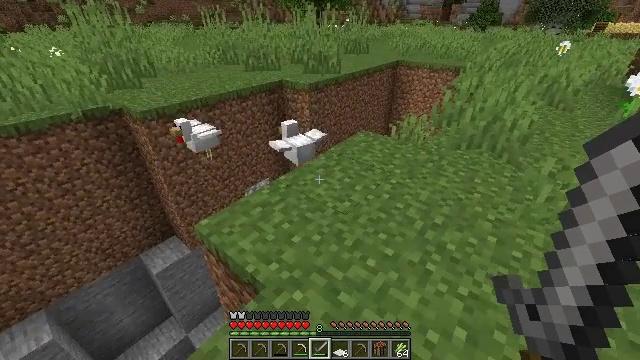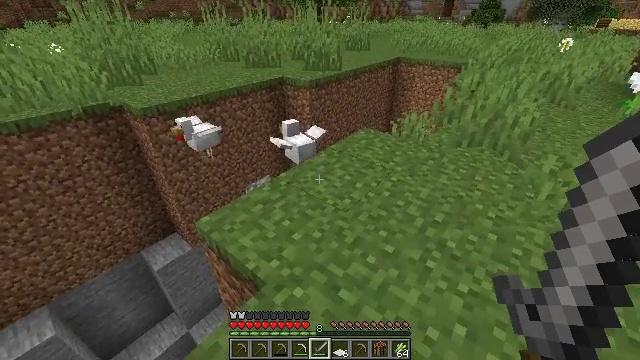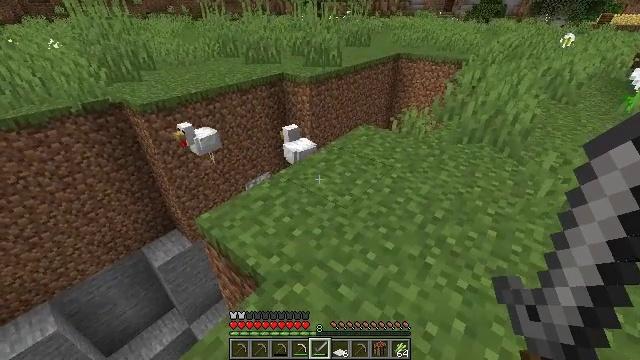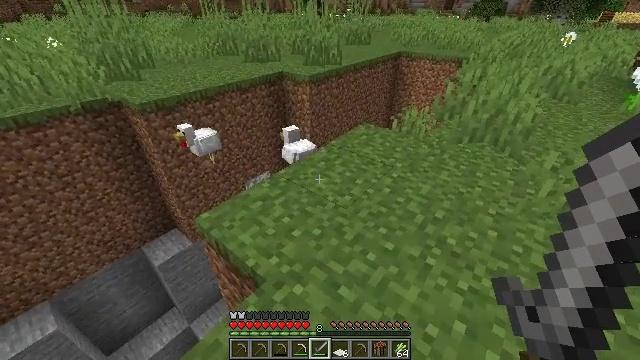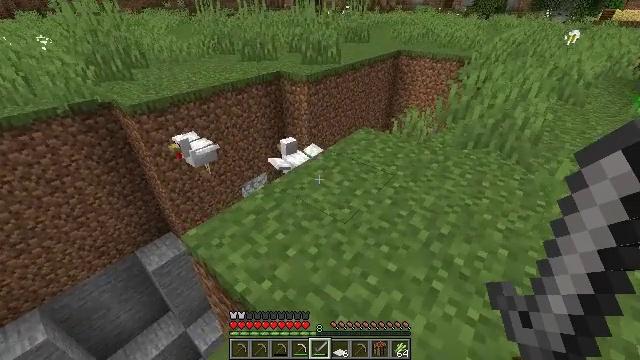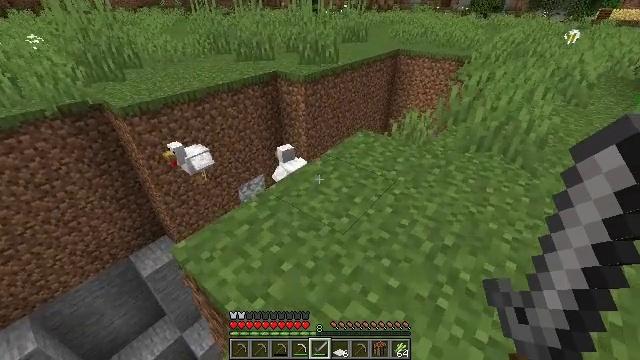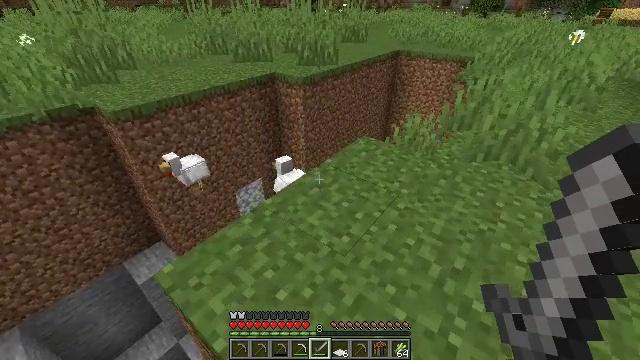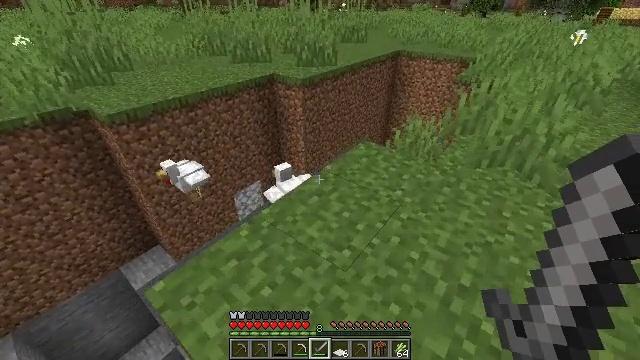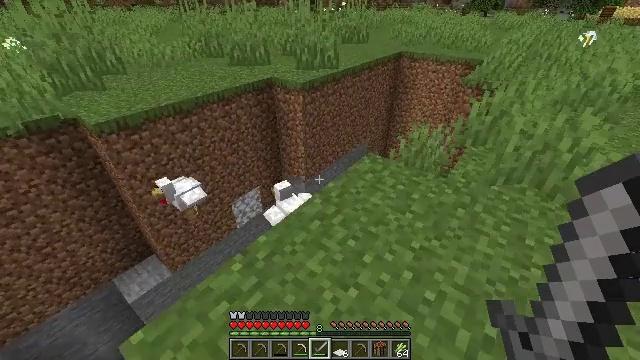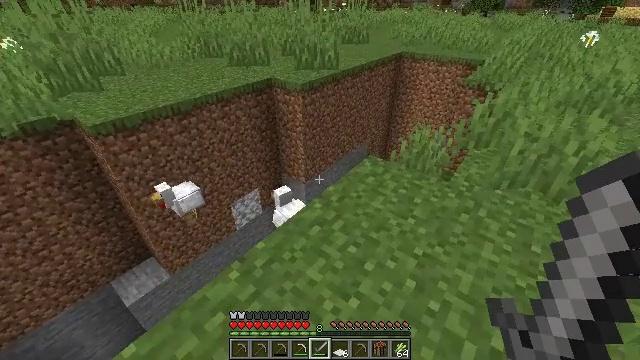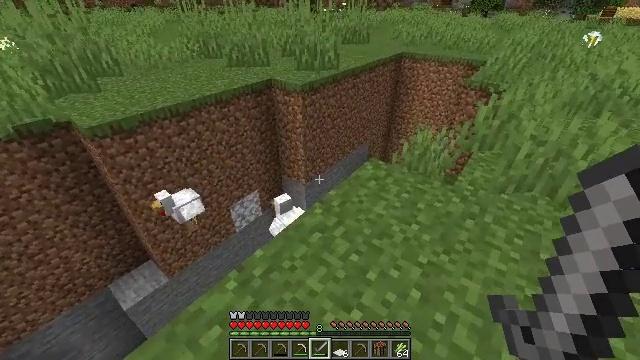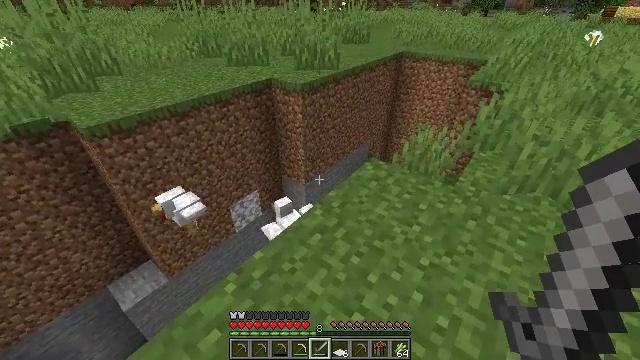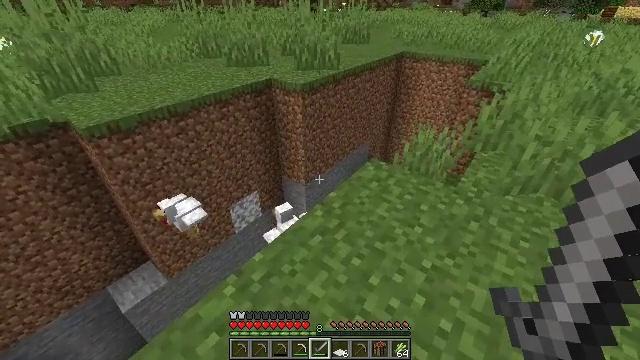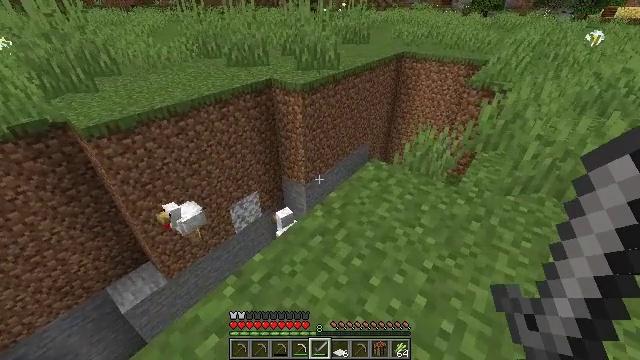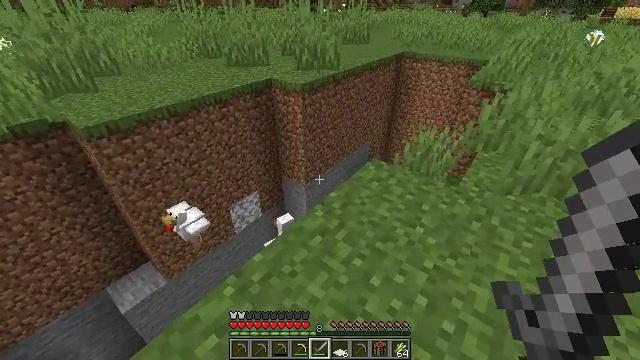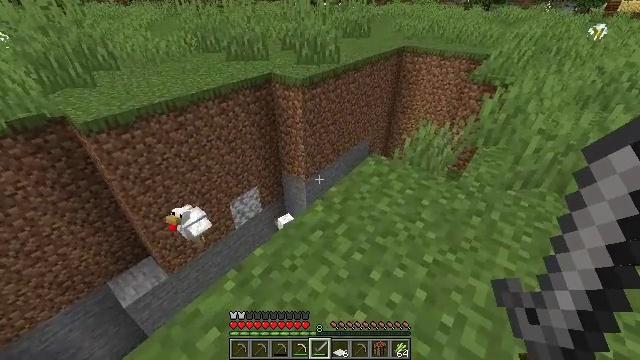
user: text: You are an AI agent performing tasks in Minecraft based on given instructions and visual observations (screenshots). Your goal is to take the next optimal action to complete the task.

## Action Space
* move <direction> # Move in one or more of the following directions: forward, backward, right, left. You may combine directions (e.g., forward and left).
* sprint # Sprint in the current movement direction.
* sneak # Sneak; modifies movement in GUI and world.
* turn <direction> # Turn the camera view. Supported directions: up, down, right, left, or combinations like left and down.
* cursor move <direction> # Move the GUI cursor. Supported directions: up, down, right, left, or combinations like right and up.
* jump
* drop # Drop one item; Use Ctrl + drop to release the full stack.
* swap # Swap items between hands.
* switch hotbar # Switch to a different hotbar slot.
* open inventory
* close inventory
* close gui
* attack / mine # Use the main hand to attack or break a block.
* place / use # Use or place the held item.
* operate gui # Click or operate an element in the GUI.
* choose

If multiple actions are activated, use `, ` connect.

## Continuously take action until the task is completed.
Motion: motion action
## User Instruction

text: Kill the chicken.
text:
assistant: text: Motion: no_op
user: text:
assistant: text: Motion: no_op
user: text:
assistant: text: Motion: move forward
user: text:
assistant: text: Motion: move forward
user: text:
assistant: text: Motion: move forward
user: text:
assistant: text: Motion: move forward
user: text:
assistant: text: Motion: move forward
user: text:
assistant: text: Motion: move forward
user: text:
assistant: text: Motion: no_op
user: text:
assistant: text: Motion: no_op
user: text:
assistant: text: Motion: no_op
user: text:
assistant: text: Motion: no_op
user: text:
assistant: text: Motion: no_op
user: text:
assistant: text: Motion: no_op
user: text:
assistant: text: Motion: turn down
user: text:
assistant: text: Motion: turn down
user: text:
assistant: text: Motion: move forward, turn down
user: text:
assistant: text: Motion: move forward, turn down
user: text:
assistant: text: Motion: move forward, turn left and down
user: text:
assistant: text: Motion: move forward, turn down
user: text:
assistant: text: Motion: turn down
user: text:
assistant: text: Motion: turn down
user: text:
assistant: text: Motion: no_op
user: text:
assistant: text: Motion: turn left and down
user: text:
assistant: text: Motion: turn left
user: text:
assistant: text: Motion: turn left and down
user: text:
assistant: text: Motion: no_op
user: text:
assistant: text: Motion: turn left and down
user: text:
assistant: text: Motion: turn left and down
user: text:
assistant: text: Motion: turn left and down